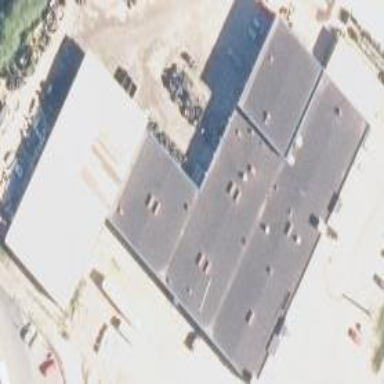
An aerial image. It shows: Commercial building.